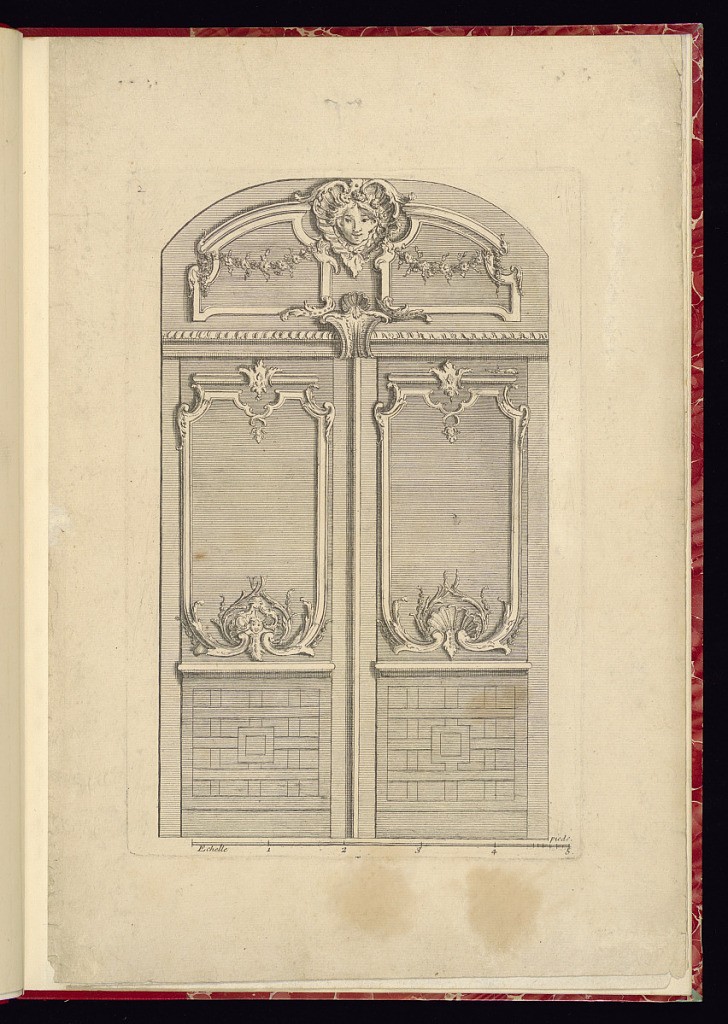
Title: Porte-Cochère (Doors) Design
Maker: Nicolas Guérard, French, ca.1648 – 1719
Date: ca. 1715
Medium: Etching on laid paper
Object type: Print
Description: Design for a set of double doors with an arched overdoor panel carved with paneling featuring c-scrolls, mascarons (masks), festoon of flowers, shells, gadrooning, fleurons, clasps, and scrolling leaves (rinceaux). The plate is numbered. A scale below the design.